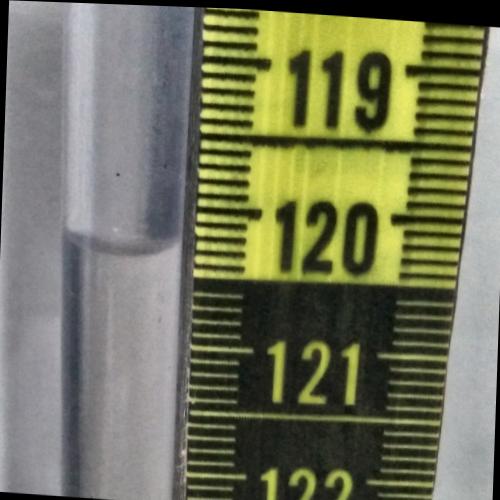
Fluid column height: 120.3 cm